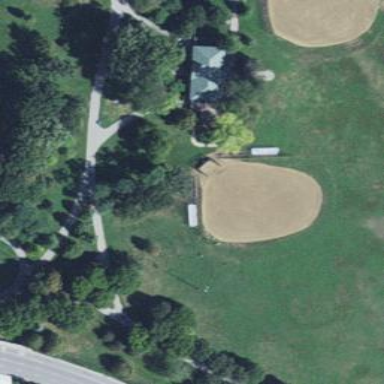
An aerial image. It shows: Baseball pitch for leisure land.